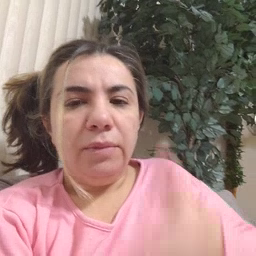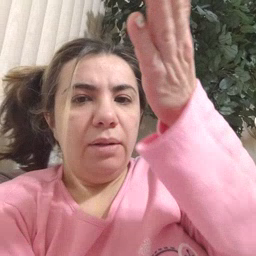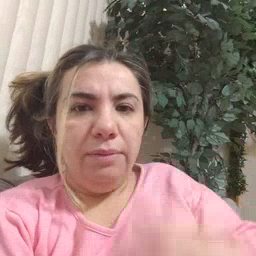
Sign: there